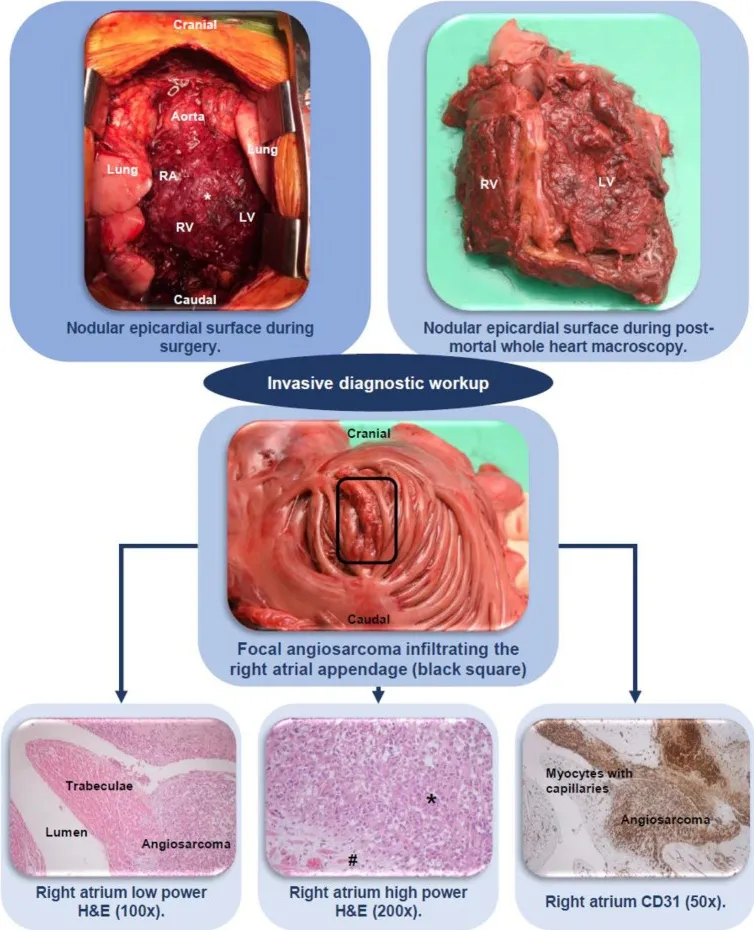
Invasive diagnostic workup including surgery and histopathology, confirming the diagnosis angiosarcoma of the heart.
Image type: medical_photograph (other_medical_photograph)